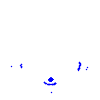
Particle: electron